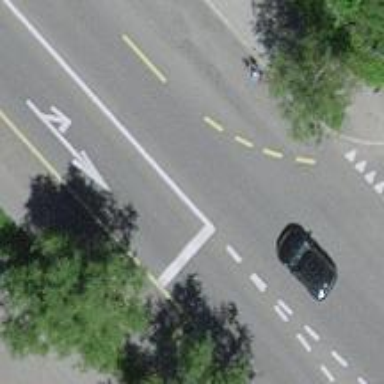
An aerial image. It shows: Road with traffic signals.